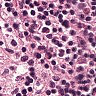
Metastatic tissue present: no